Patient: sex M, age 62
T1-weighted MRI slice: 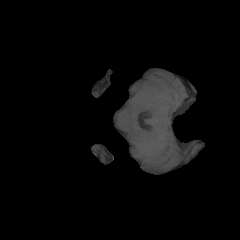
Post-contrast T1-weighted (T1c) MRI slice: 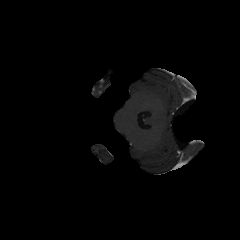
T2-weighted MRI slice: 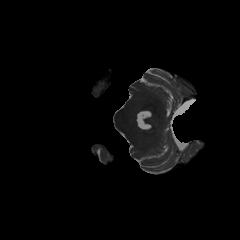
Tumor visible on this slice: no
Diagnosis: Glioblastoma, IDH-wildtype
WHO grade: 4